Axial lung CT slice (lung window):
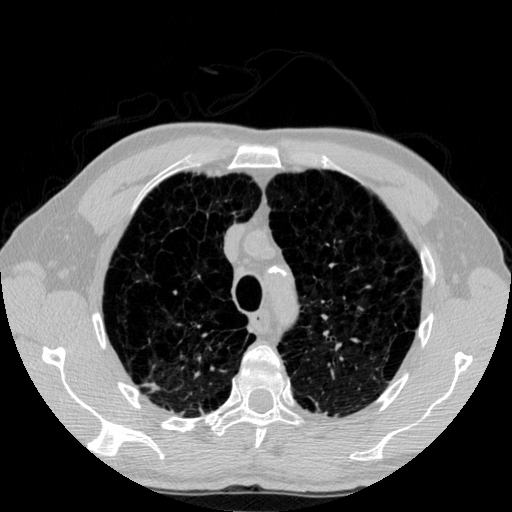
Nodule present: no